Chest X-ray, PA view. Patient: 75 years old, sex M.
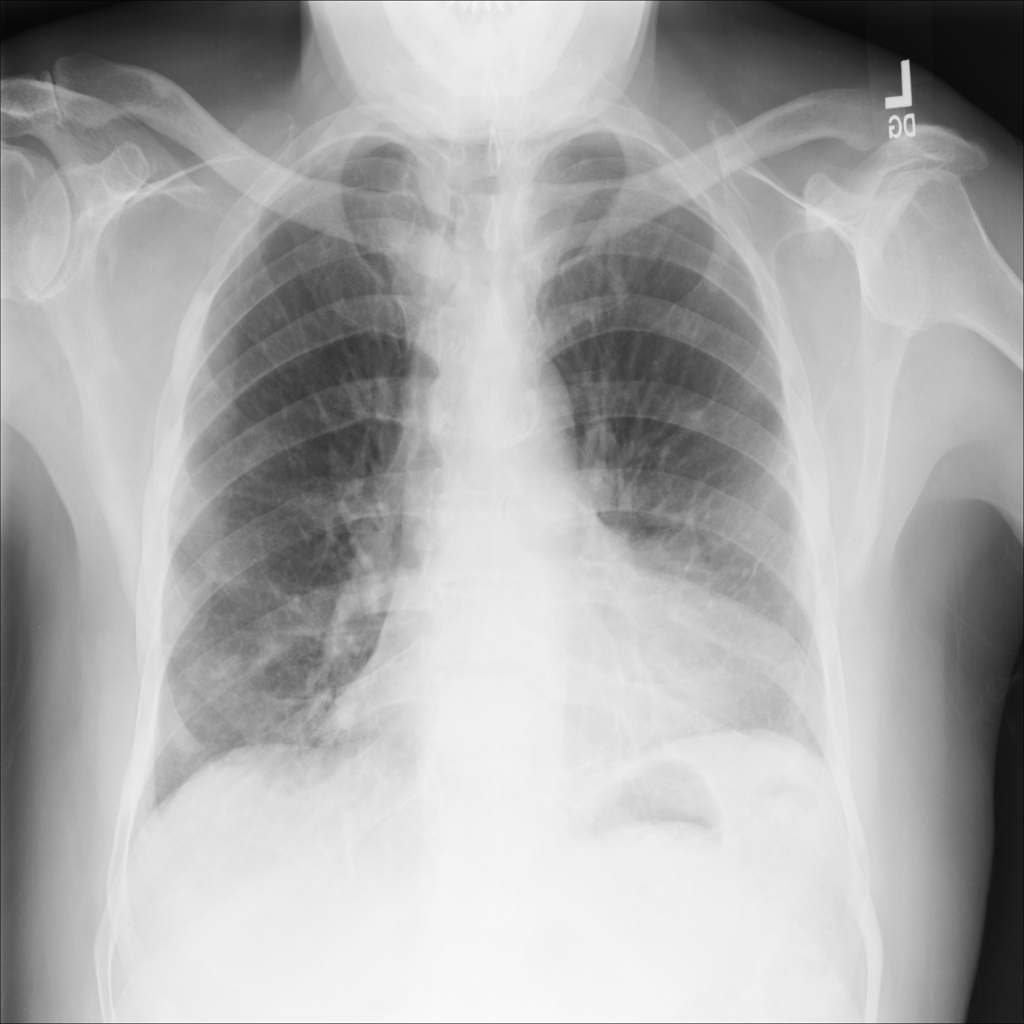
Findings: No Finding